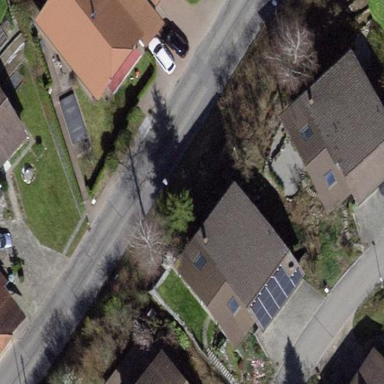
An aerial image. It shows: Simple house.